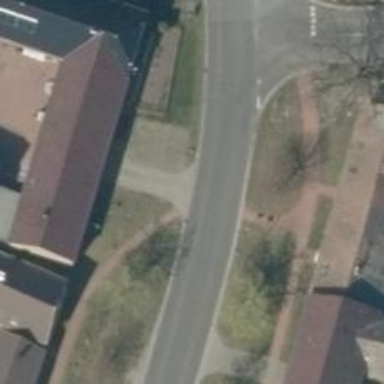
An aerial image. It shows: Driveway leading to service road.